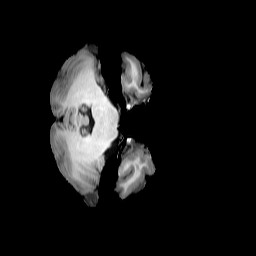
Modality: T1w
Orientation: axial
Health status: ill
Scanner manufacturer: siemens
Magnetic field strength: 3 T
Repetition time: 2 s
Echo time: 0.00303 s